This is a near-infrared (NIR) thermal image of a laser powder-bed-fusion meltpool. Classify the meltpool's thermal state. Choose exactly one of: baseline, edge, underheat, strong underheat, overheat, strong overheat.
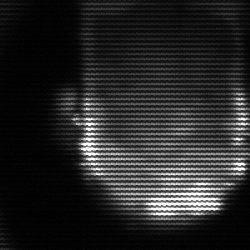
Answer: baseline